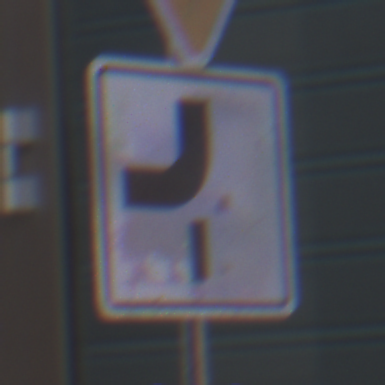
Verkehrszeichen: VerlaufVorfahrtsstrasse7
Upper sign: VorfahrtGewaehren
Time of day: MorningAfternoon
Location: Outdoor (Urban)
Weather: PartlyCloudy
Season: NotSpecified
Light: Natural